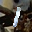
Label: 1